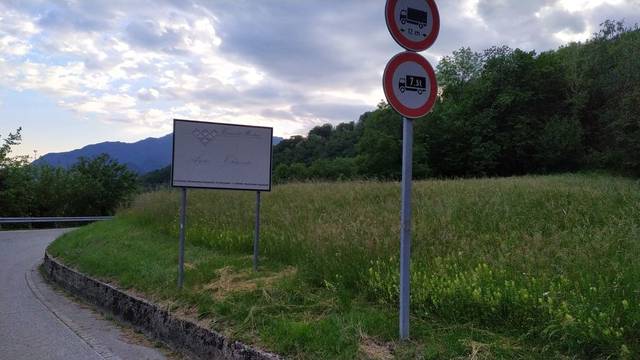
Region: Italy
Coordinates: 45.684, 11.309